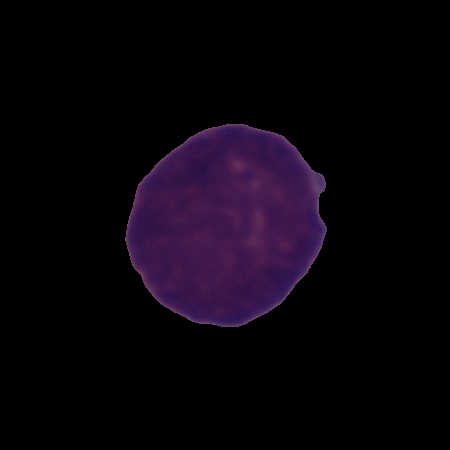
Label: cancer